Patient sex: M
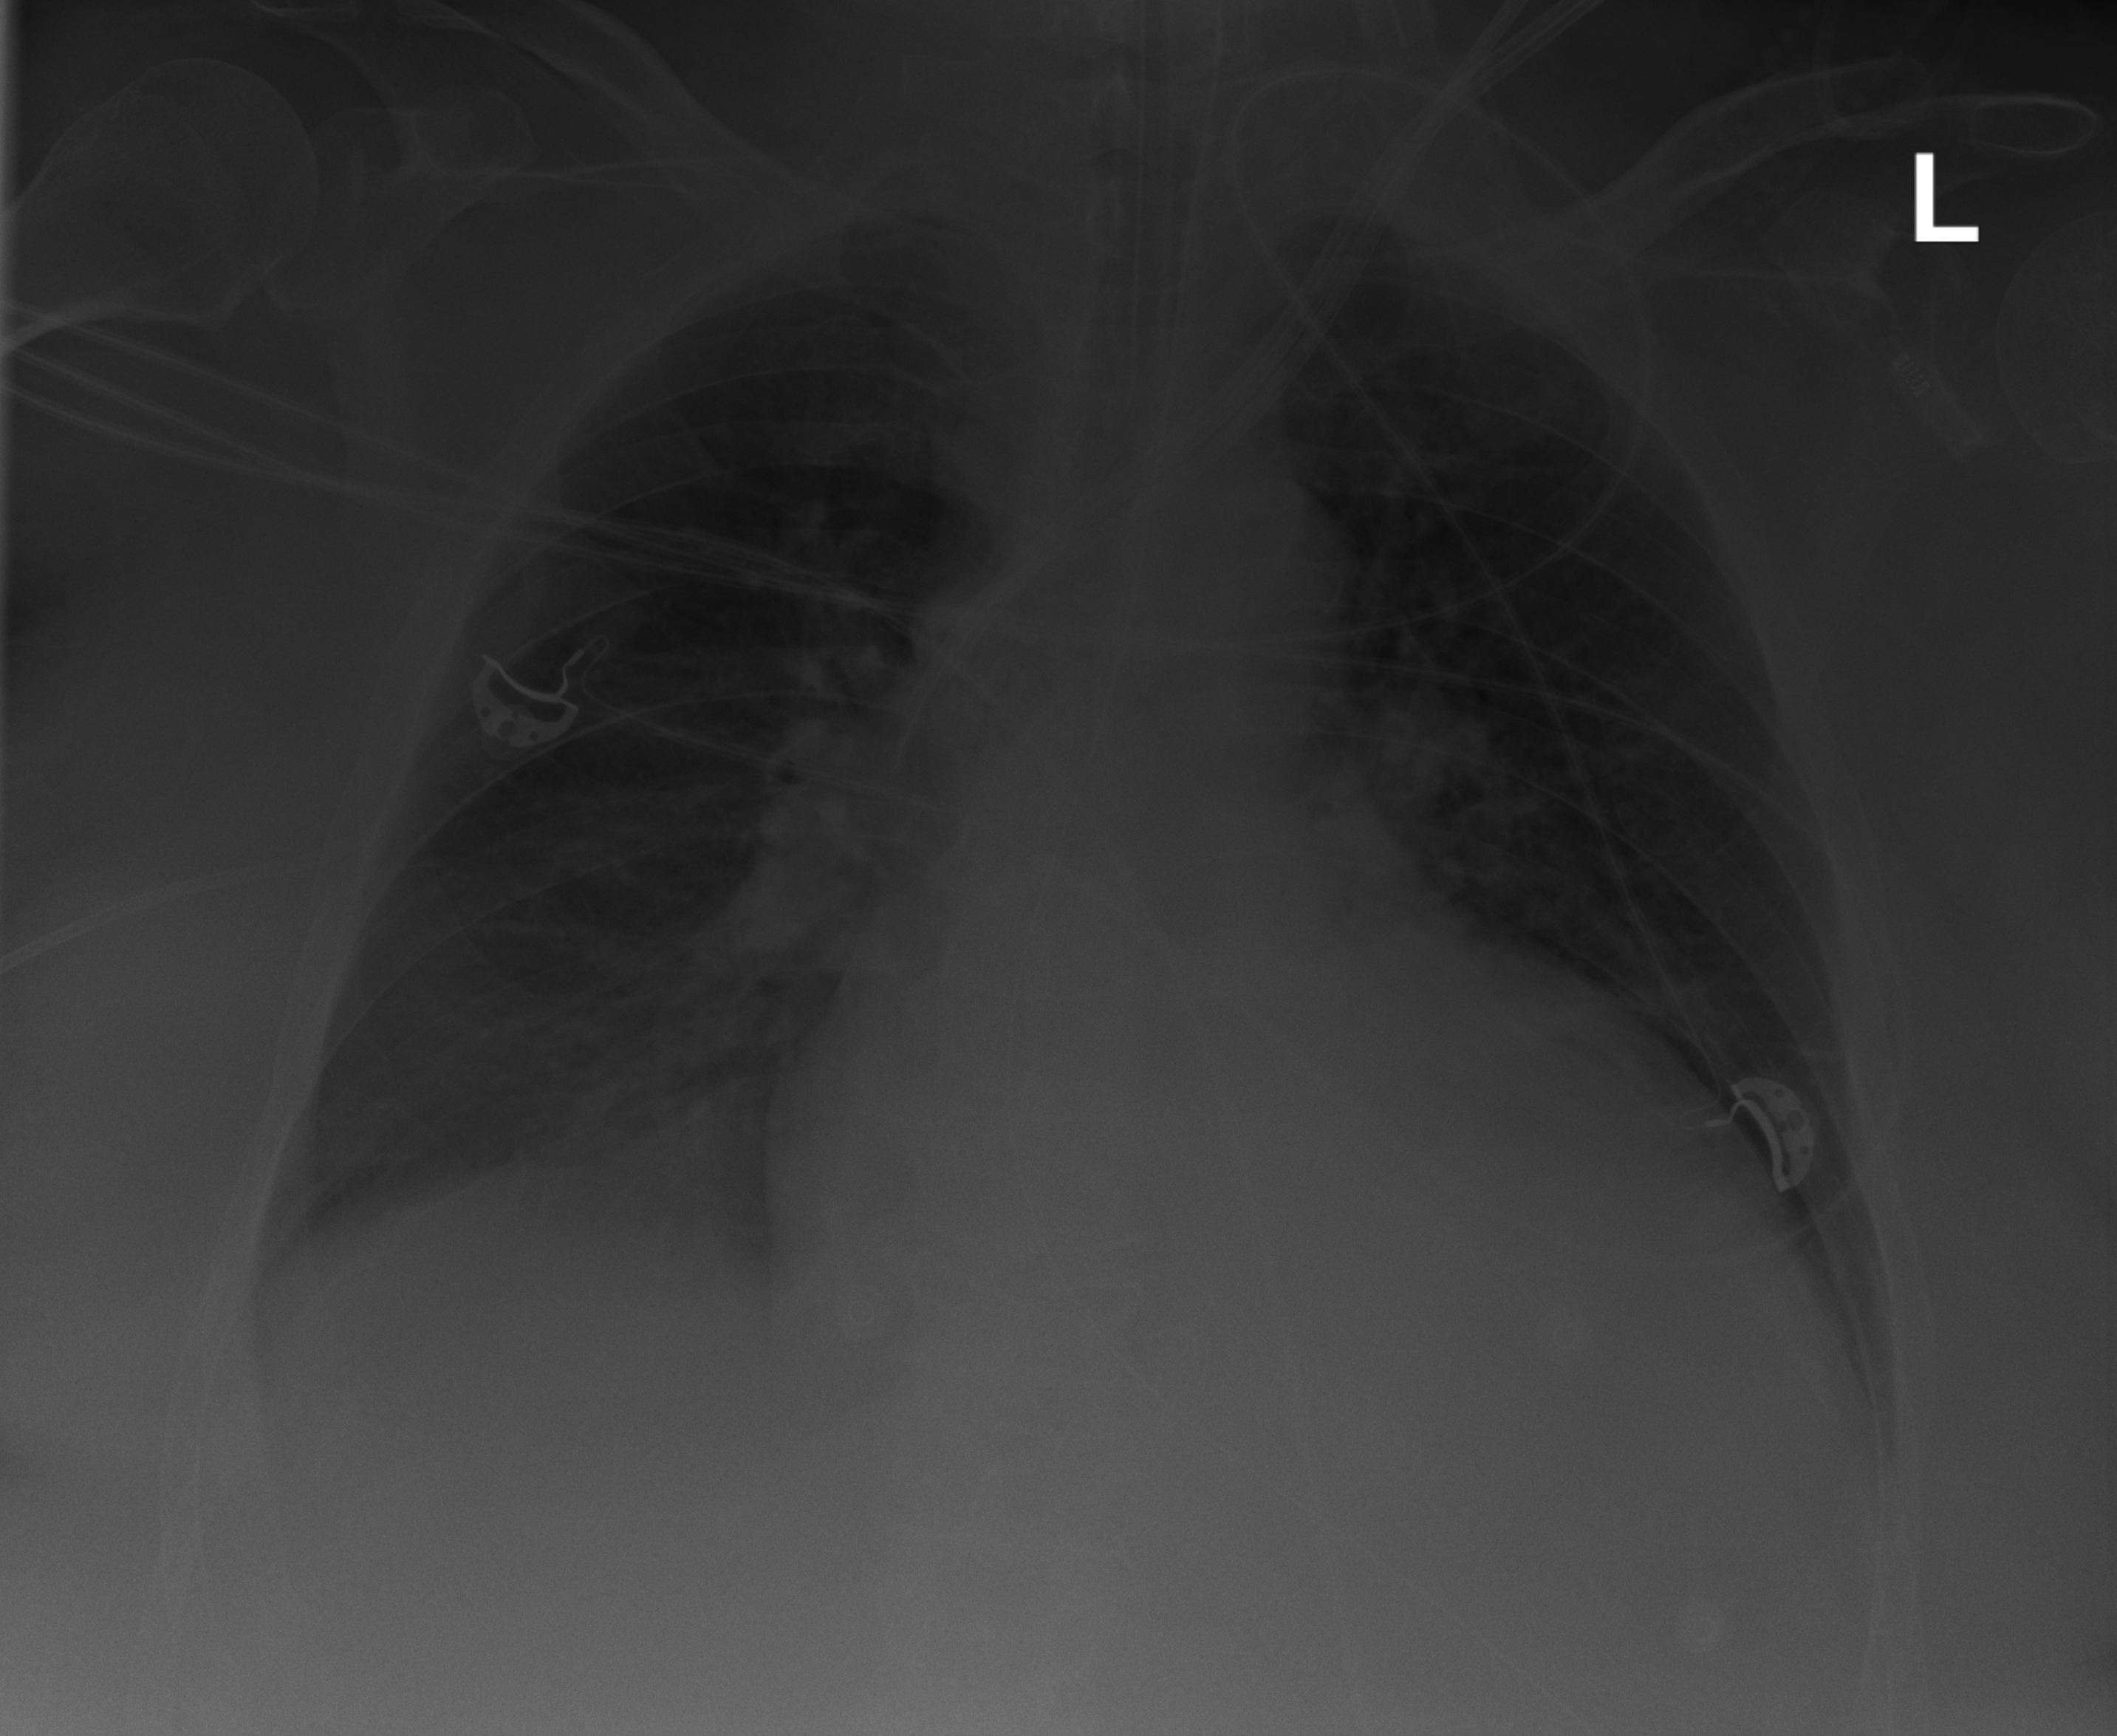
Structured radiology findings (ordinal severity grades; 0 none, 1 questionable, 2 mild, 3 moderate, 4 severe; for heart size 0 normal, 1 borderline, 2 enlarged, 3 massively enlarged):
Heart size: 3
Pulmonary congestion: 2
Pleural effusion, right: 2
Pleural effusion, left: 0
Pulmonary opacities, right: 2
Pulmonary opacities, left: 0
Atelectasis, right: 2
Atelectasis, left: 2